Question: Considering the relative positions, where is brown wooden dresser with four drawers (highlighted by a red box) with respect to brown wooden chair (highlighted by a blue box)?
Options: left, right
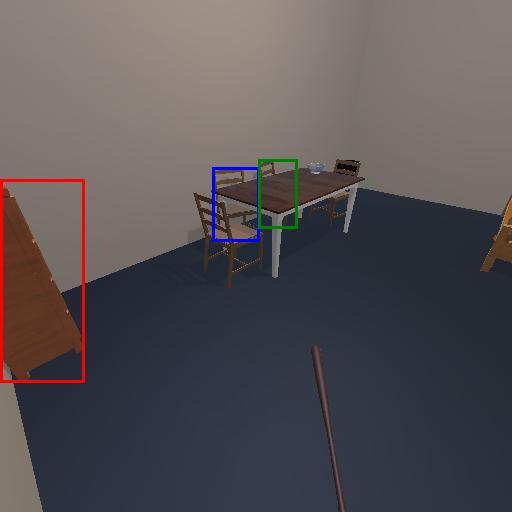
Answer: left